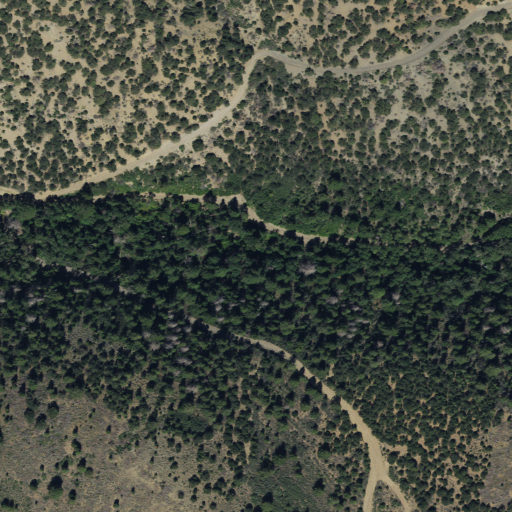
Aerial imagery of valley in Utah named Bromide Canyon containing evergreen forest and deciduous forest